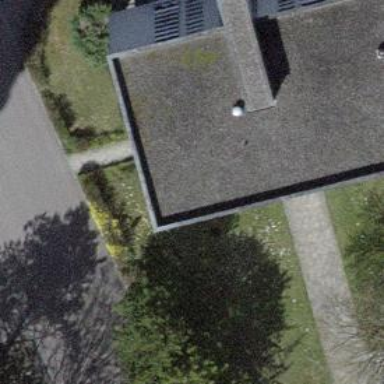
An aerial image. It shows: Apartment building with flat roof.